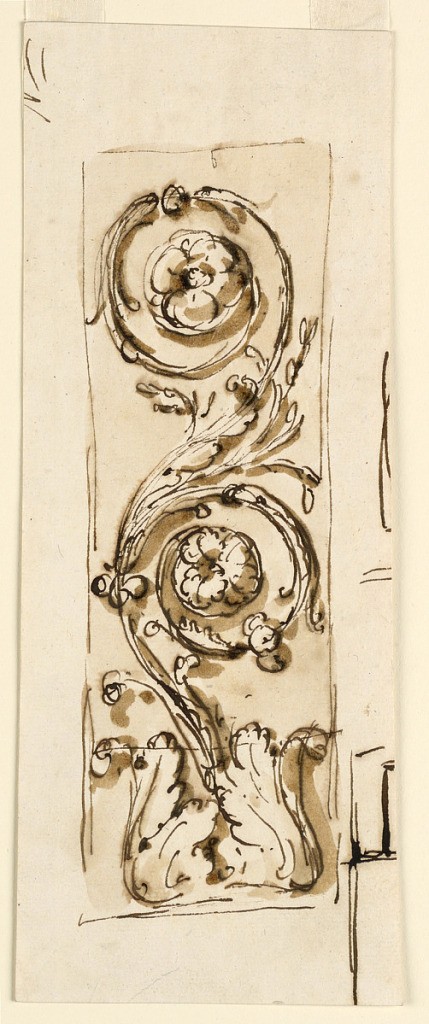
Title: Design for Ceiling Decoration
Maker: Giuseppe Barberi, Italian, 1746–1809
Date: ca. 1790
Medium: Pen and brown ink, brush and brown wash on off-white laid paper
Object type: Drawing
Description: An acanthus rinceaux. Rising from a calix, with two spirals. The panel is outlined. Beside, at right, and above, at left, lines belonging to other sketches.